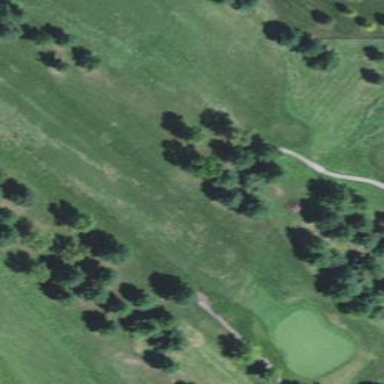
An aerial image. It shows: Golf fairway surrounded by grass.